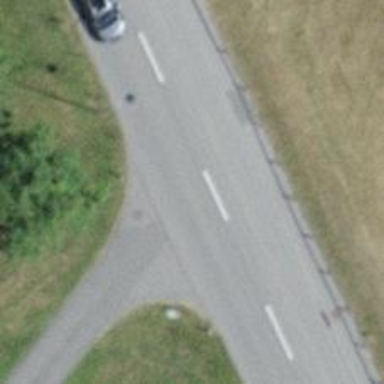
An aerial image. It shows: Secondary road with asphalt surface.